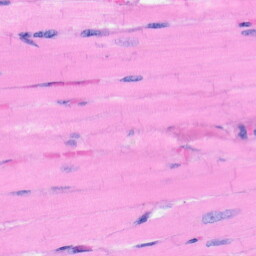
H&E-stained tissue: Heart